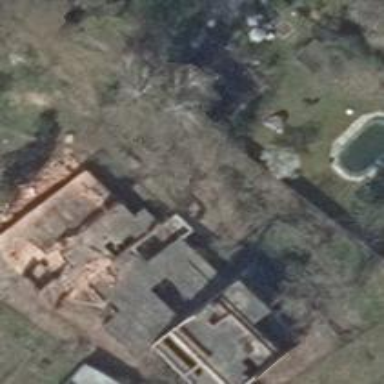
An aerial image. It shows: Ruins of building.